Question: How can I get this

out of this: ?
'''
<input type="radio" name="one" checked="checked" id="1"/>
<label for="1">1</label>
<input type="radio" name="one" id="2"/>
<label for="2">2</label>
<input type="radio" name="one" id="3"/>
<label for="3">2.1.</label>
<input type="radio" name="one" id="4"/>
<label for="4">2.2.</label>
<input type="radio" name="one" id="54"/>
<label for="5">2.3.</label>
'''
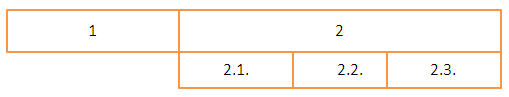
Answer: You can start with this
'''
table { empty-cells: hide;}
td { border:1px solid orange; padding:10px 15px 10px 15px }
'''
'''
<table>
<tr>
<td>
<input type="radio" name="one" checked="checked" id="1" />
<label for="1">1</label>
</td>
<td colspan="3">
<input type="radio" name="one" id="2" />
<label for="2">2</label>
</td>
</tr>
<tr>
<td></td>
<td>
<input type="radio" name="one" id="3" />
<label for="3">2.1.</label>
</td>
<td>
<input type="radio" name="one" id="4" />
<label for="4">2.2.</label>
</td>
<td>
<input type="radio" name="one" id="54" />
<label for="5">2.3.</label>
</td>
</tr>
</table>
'''